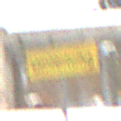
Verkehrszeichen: Umleitungsankuendigung
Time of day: MorningAfternoon
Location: Roofed (Suburban)
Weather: PartlyCloudy
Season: Winter
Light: Natural